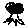
Label: tree